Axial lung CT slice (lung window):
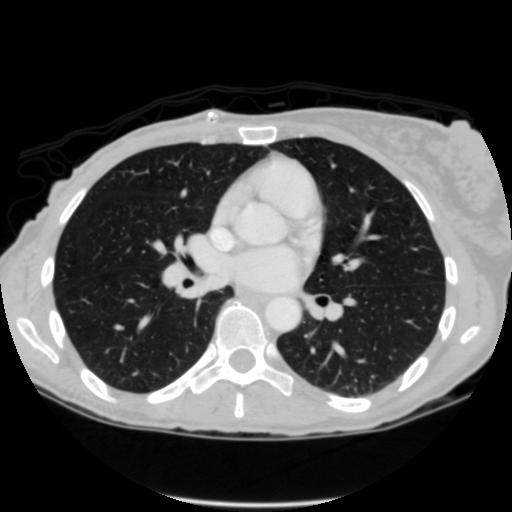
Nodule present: no